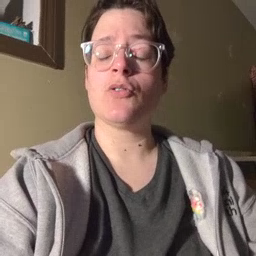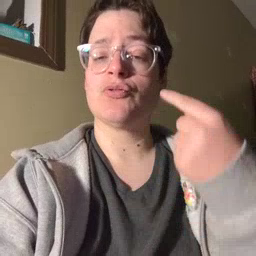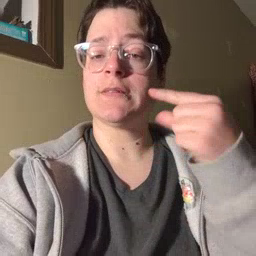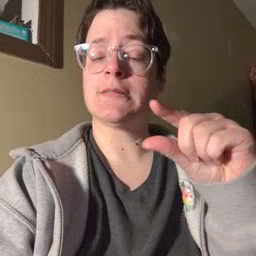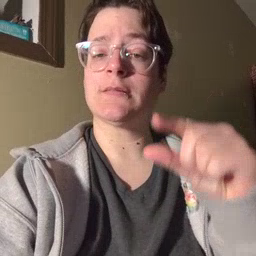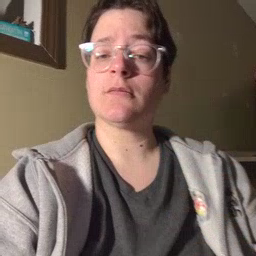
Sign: green